Field crop: tomato
Growth stage: 2
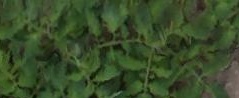
Species: tomato